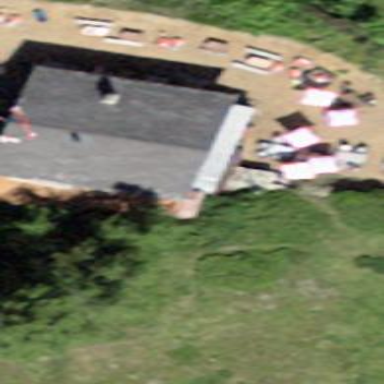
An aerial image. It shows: Restaurant in building.